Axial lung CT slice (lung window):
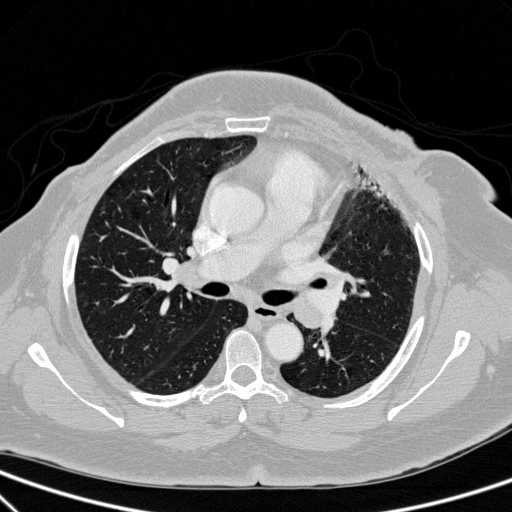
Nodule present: no